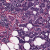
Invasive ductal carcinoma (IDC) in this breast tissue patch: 1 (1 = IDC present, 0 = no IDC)